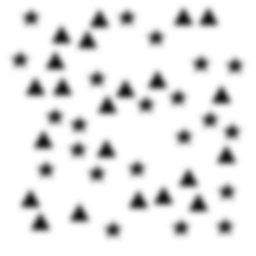
Squares: 0
Triangles: 22
Stars: 22
Total shapes: 44